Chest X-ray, PA view. Patient: 45 years old, sex F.
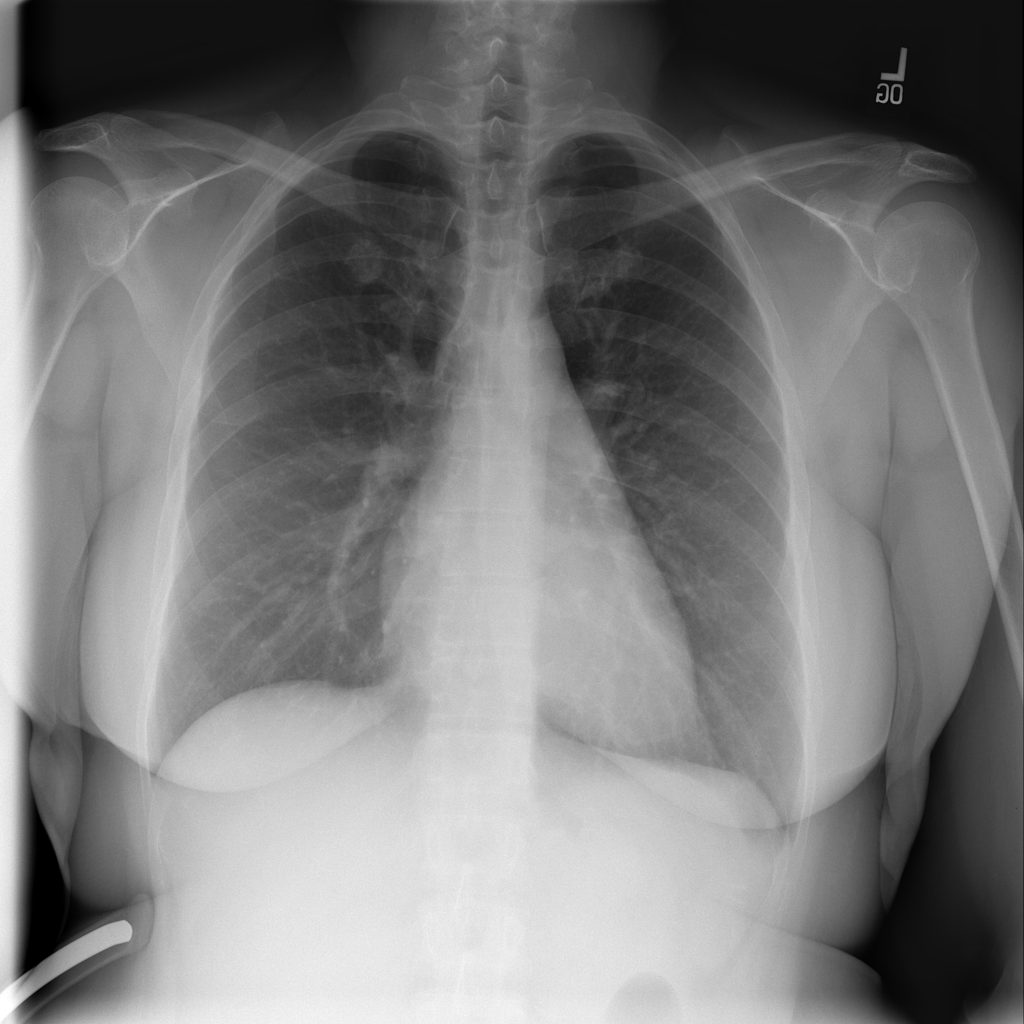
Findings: No Finding